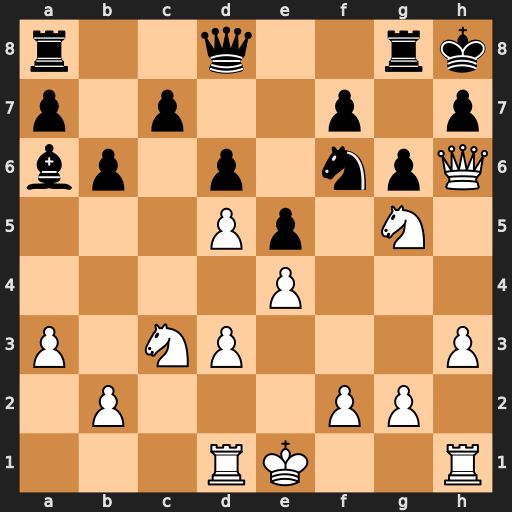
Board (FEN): r2q2rk/p1p2p1p/bp1p1npQ/3Pp1N1/4P3/P1NP3P/1P3PP1/3RK2R
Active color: w
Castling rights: K
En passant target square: -
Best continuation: Nxf7#